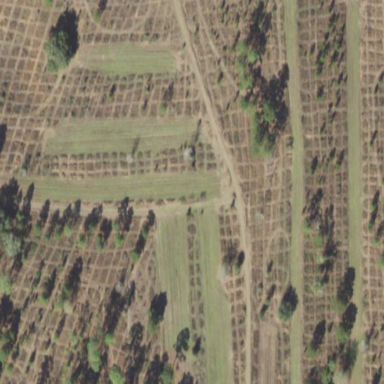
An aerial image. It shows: Orchard.